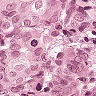
Metastatic tissue present: yes